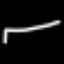
Label: pants